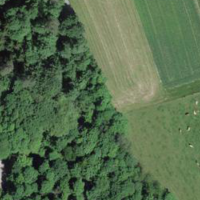
EUNIS habitat code: 44
Species observed at this site:
Atropa belladonna